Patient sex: M
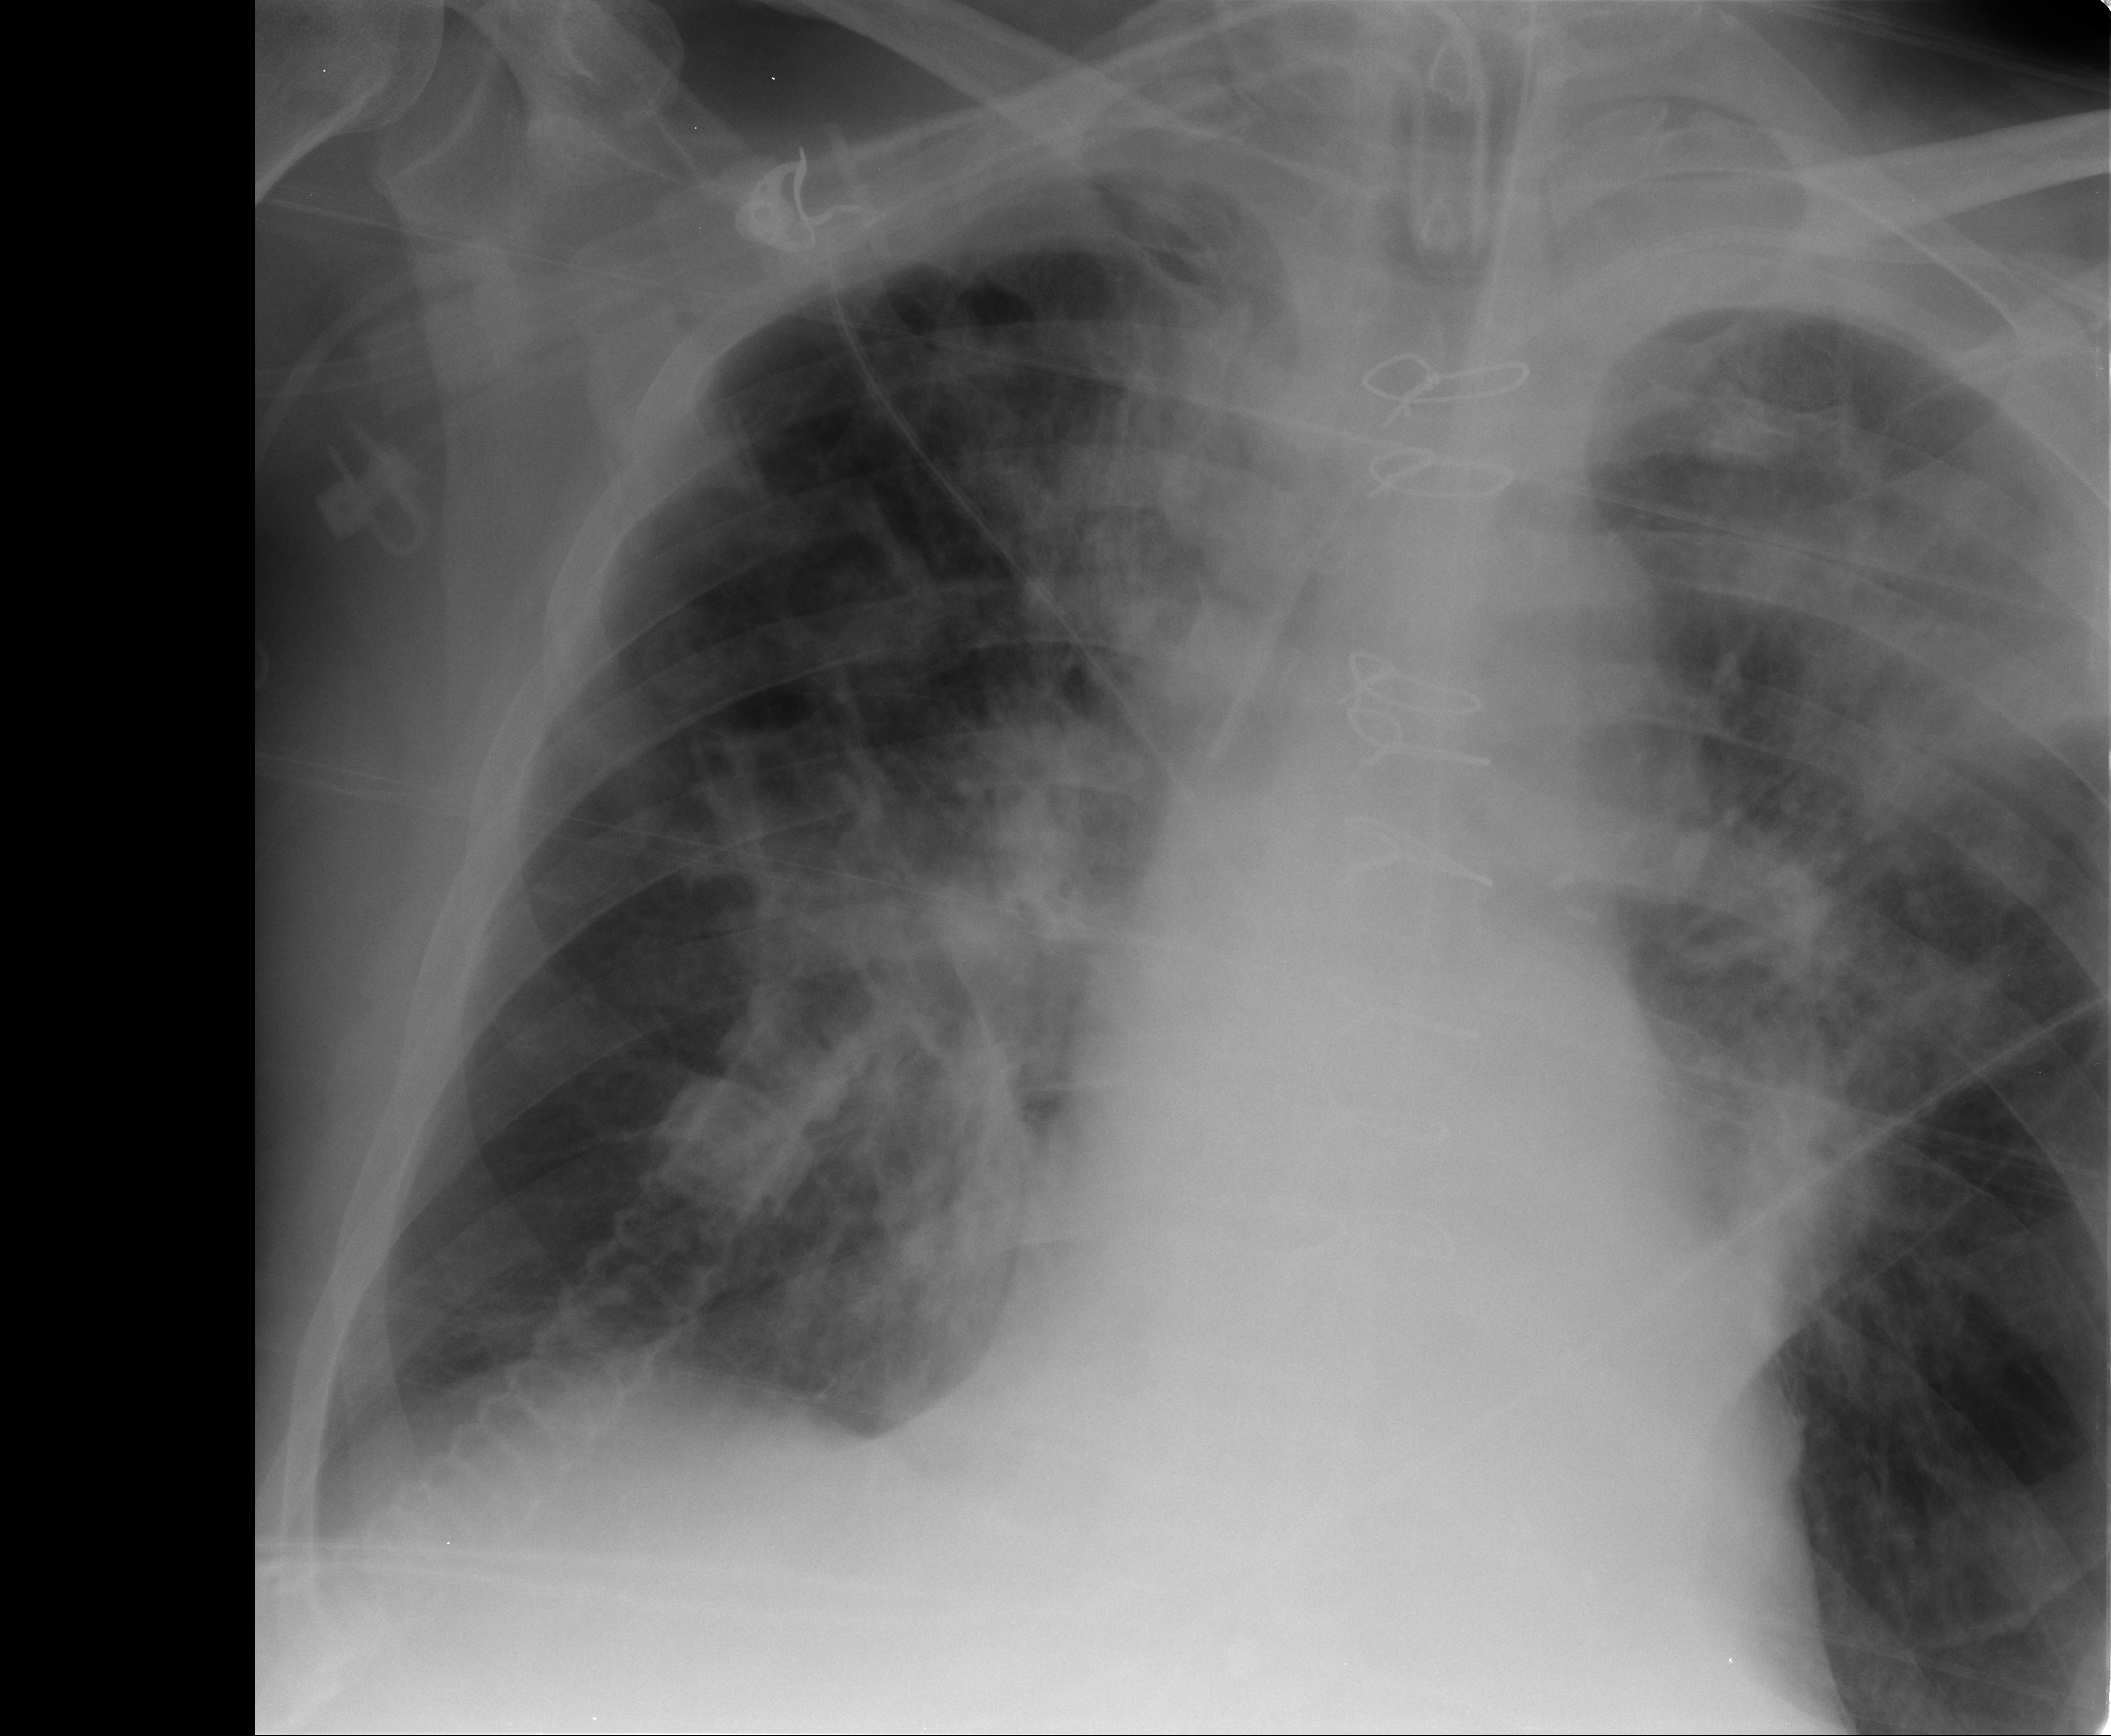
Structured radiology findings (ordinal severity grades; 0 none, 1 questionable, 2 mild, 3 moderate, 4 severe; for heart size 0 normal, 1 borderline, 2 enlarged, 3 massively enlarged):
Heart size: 2
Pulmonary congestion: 2
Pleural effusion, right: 2
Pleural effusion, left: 2
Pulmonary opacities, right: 4
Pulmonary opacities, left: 4
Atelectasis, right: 2
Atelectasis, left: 2